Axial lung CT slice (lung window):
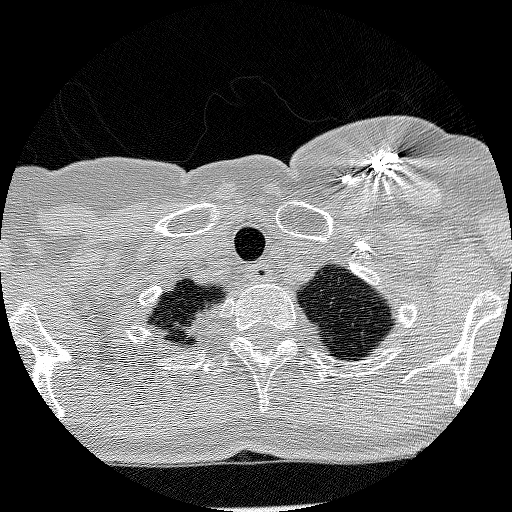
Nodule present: no